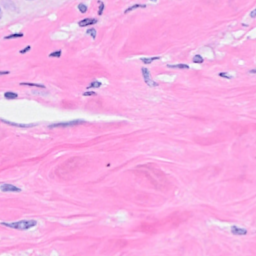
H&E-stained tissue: Breast